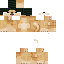
A female skeleton skin with pale skin, wearing blonde bald dressed in a blue hoodie and brown pants, featuring a closed mouth.